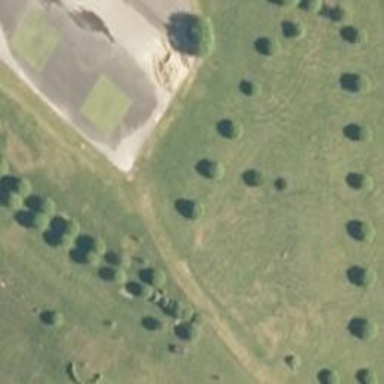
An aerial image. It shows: Disc golf hole.